Question: Count the number of objects in the diagram.
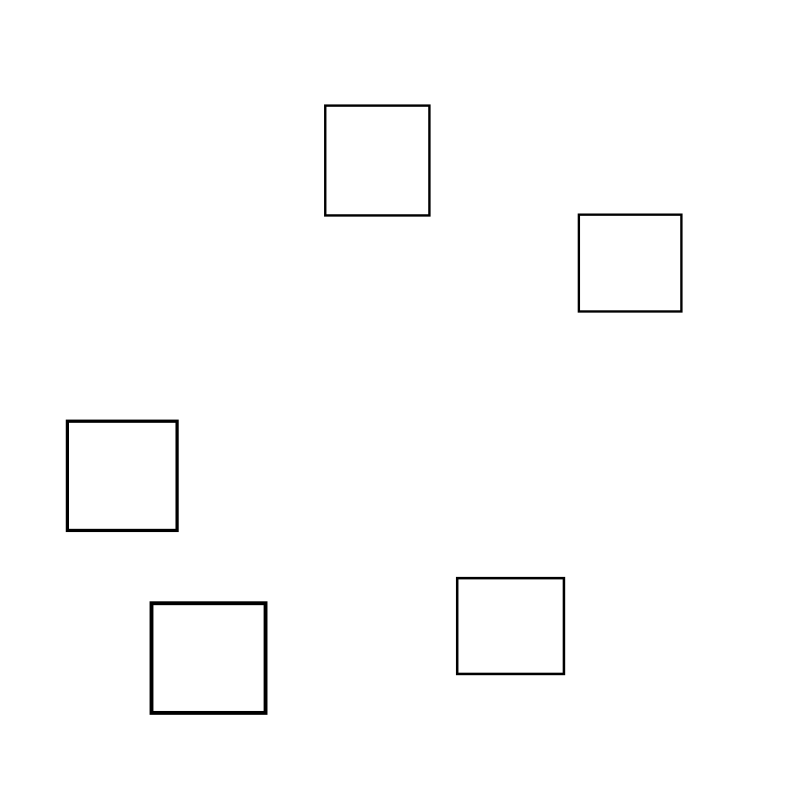
Answer: 5